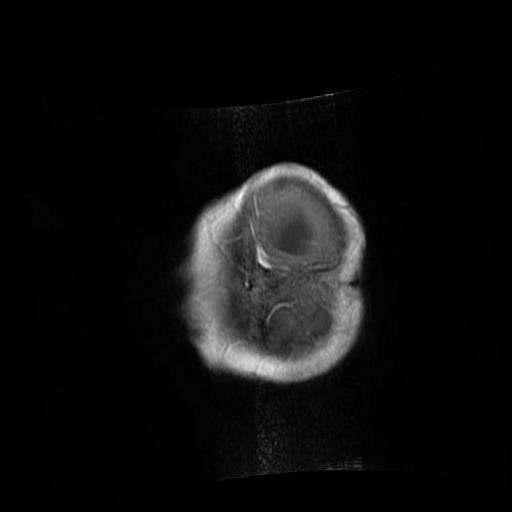
Label: brain_glioma